Question: I think this is related with Sublime Linter but is there any way to disable this red warning line? It's quite annoying.
I already set the "delay" in 15.0 sec so that the red or yellow dots won't come up at least while I type, but the same doesn't go with this red thing.

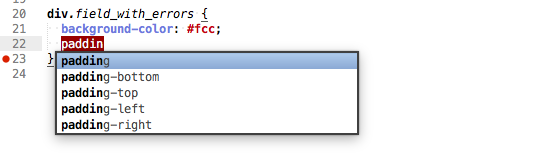
Answer: In the <URL>, run and specify when you want to run the linter. You current setting is , it runs the linter whenever the text changes. You probably want to change the setting to or .